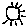
Label: sun